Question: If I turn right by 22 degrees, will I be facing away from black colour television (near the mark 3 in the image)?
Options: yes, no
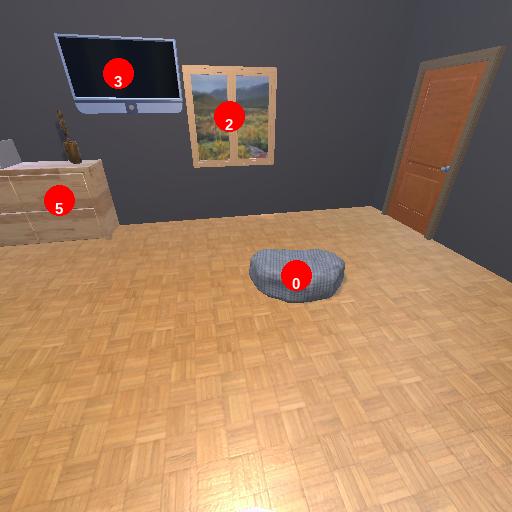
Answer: yes